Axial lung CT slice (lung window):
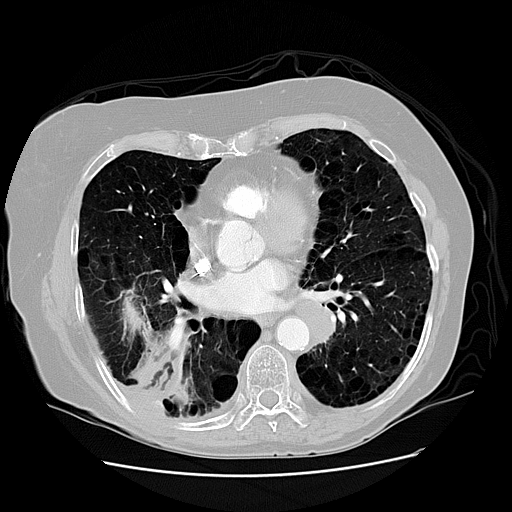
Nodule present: yes
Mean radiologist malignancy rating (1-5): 2